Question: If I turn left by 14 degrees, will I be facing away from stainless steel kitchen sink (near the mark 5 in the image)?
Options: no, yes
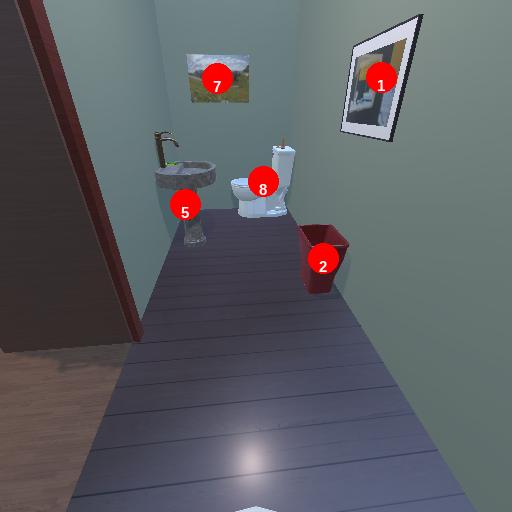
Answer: no